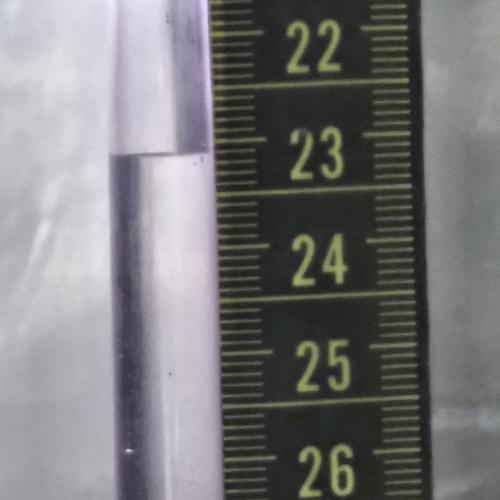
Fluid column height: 23.1 cm